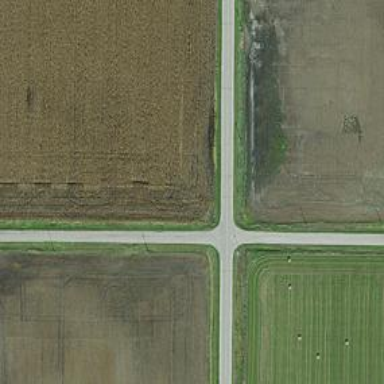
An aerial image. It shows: Secondary road.